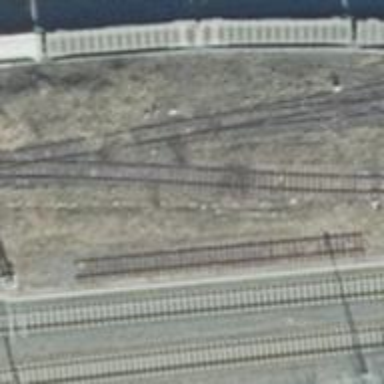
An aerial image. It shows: Railway switch.